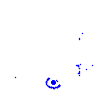
Particle: kaon